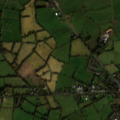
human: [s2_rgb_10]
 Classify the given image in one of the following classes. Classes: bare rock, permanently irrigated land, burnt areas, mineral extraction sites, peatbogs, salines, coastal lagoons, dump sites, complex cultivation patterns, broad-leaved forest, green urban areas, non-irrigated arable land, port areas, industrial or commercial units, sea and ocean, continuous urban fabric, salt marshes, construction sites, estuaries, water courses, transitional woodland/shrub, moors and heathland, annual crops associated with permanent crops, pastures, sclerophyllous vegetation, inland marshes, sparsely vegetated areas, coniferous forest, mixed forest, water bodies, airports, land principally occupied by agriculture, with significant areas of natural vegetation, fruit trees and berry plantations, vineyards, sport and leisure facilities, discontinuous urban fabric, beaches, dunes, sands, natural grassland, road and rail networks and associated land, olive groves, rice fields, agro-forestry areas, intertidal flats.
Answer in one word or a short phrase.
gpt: discontinuous urban fabric, pastures